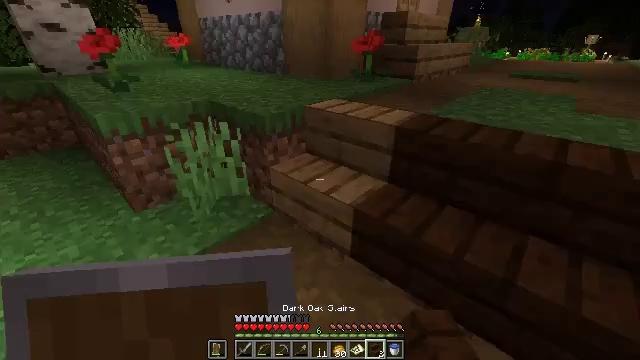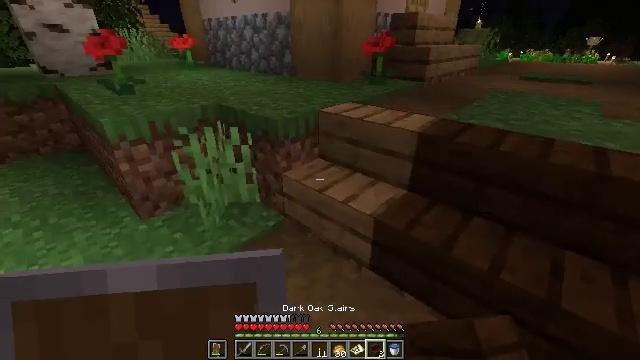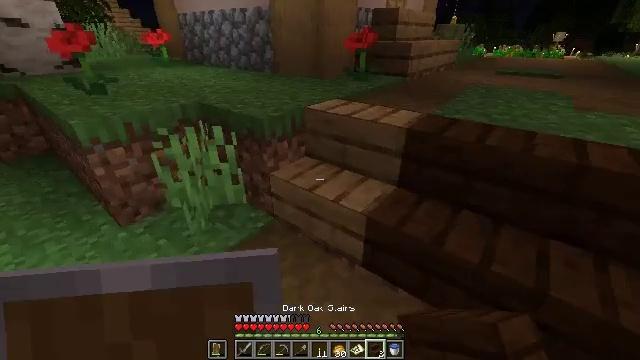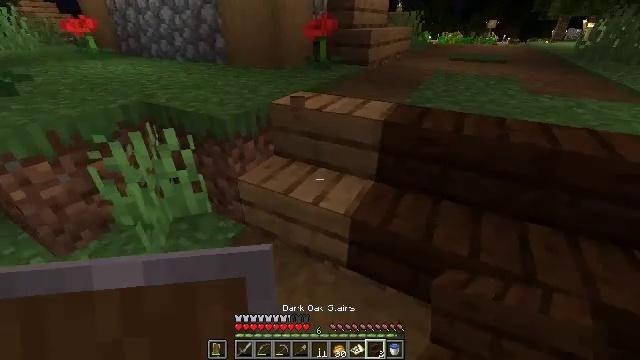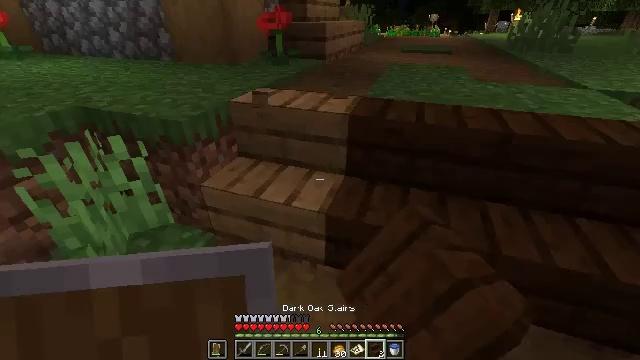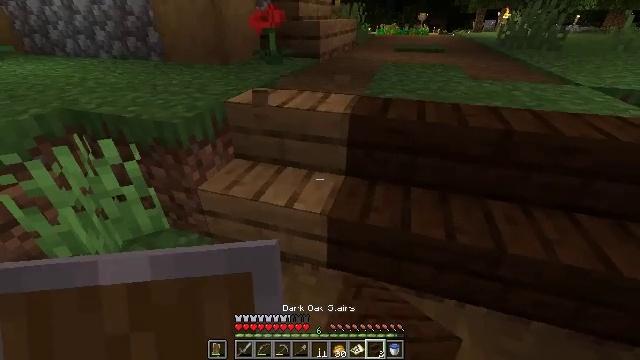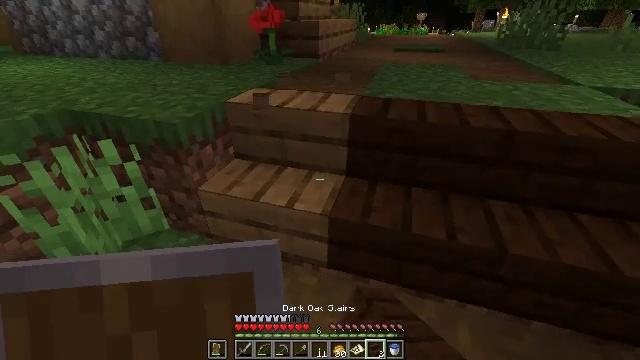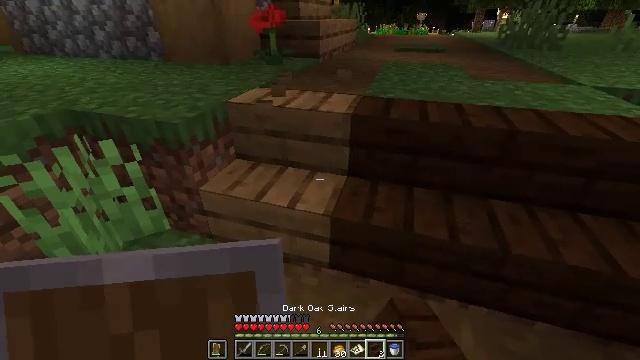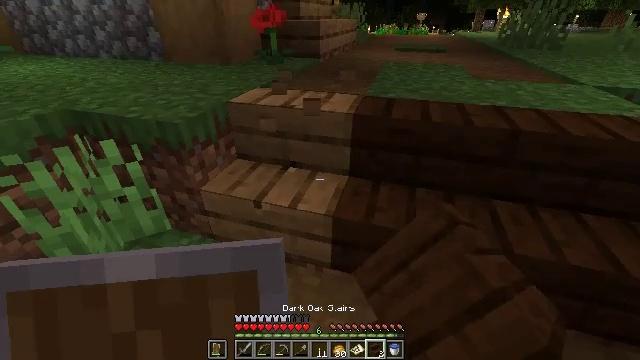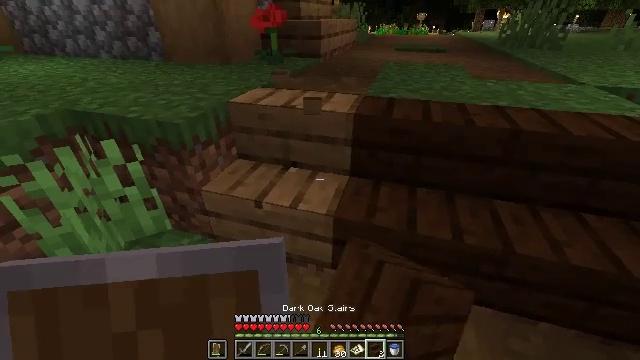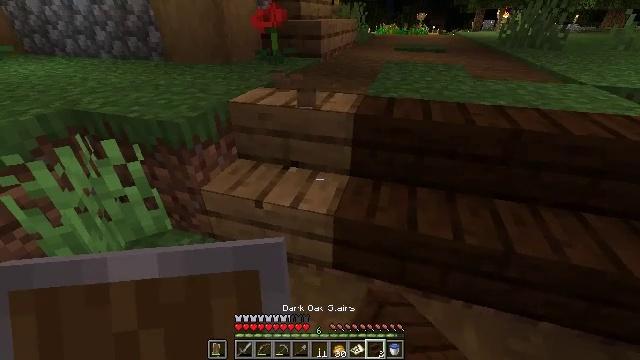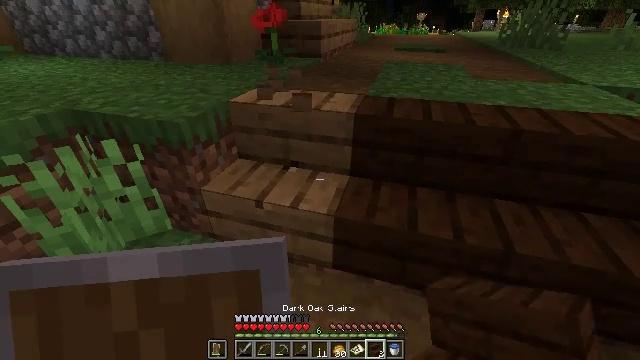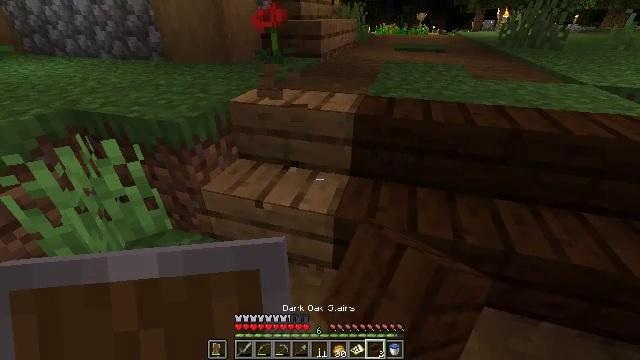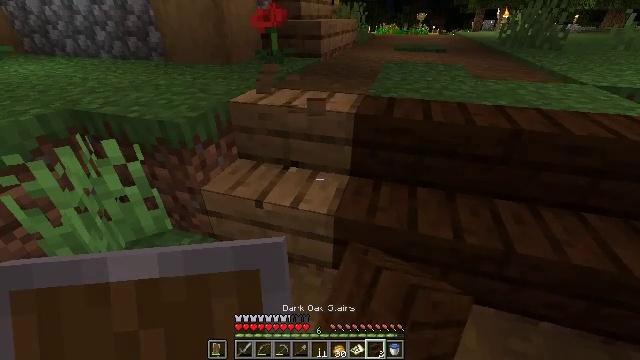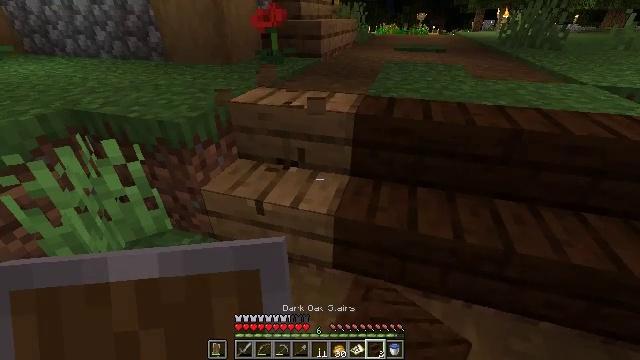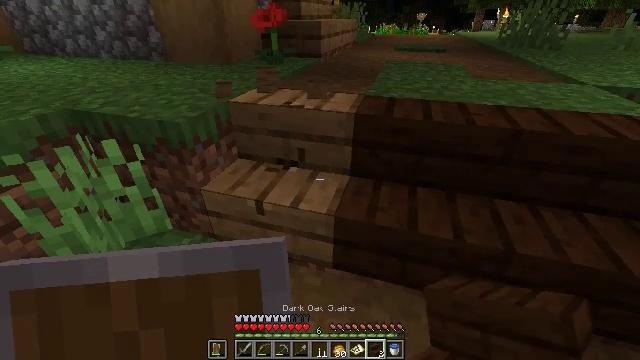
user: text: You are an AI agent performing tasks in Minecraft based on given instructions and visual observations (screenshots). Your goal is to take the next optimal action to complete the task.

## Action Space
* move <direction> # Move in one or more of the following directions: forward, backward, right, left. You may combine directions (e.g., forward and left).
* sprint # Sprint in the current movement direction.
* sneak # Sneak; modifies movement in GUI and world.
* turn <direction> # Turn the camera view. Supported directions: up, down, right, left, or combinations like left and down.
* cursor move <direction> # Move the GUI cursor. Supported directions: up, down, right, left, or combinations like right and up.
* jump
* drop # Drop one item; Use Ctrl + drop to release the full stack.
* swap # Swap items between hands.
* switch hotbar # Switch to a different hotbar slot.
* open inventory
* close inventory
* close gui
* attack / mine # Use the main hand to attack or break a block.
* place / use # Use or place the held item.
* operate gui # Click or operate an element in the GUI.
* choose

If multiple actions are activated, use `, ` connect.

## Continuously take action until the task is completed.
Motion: motion action
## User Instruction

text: Collect oak stairs from a structure.
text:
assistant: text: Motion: move forward and move left
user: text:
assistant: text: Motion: move forward, turn right
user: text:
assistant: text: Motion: turn right and down, attack / mine
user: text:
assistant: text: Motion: turn right and down, attack / mine
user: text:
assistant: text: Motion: turn right, attack / mine
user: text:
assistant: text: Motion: attack / mine
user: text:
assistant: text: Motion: attack / mine
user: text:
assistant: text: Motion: attack / mine
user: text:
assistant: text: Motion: attack / mine
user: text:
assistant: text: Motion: attack / mine
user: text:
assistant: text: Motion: attack / mine
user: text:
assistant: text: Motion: attack / mine
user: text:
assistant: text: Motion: attack / mine
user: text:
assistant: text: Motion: attack / mine
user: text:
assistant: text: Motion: attack / mine
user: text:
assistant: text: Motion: attack / mine
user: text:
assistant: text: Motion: attack / mine
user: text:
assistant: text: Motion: attack / mine
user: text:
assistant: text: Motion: attack / mine
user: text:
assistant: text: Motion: attack / mine
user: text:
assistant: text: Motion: attack / mine
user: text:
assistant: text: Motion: attack / mine
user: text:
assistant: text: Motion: attack / mine
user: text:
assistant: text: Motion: attack / mine
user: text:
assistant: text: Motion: attack / mine
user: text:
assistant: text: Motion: attack / mine
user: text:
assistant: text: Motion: attack / mine
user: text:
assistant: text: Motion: attack / mine
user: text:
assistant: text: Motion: attack / mine
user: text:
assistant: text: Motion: attack / mine